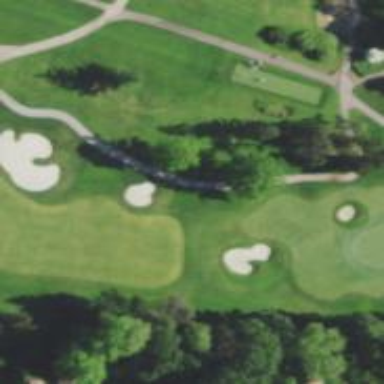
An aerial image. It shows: Path used for both walking and golf.